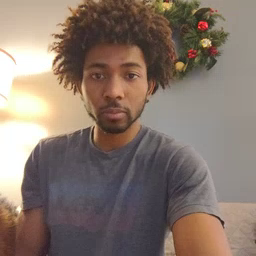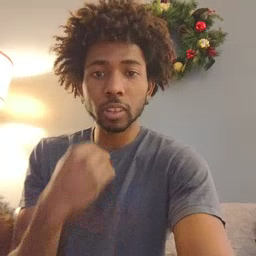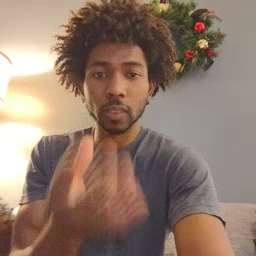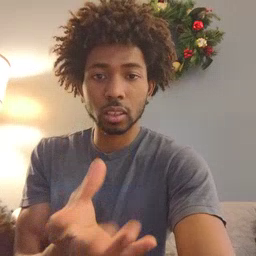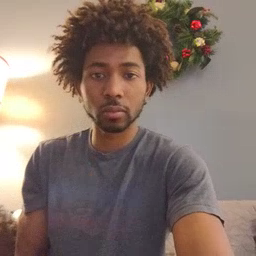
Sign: give